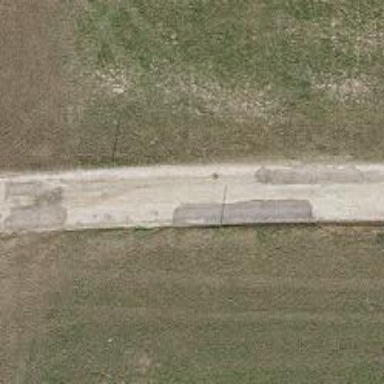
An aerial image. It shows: Residential road.